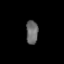
Tissue: lung
Cell type: T cells
Senescence score: 0.2191
Nuclear area (px): 280
Mean DAPI intensity: 105.957